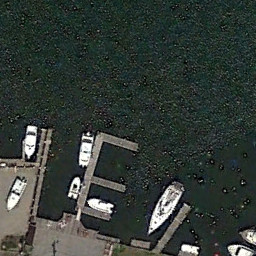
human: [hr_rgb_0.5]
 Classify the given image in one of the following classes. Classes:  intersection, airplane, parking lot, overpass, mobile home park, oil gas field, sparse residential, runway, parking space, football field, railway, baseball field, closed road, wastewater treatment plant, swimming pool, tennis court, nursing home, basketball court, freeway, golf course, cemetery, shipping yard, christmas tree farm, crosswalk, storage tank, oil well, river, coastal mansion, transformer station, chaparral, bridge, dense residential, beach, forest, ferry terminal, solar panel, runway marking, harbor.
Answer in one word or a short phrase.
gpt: ferry terminal